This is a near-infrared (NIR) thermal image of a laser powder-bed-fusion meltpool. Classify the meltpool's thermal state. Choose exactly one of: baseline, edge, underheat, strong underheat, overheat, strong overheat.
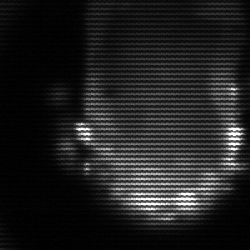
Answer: baseline